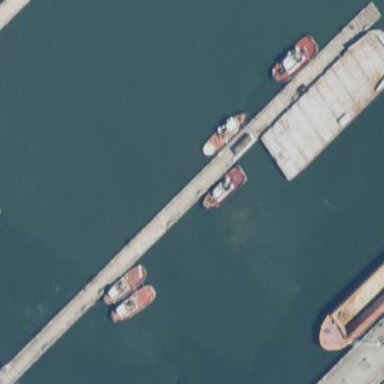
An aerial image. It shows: Concrete pier in industrial area used as port.